Question: I'm trying to build an admin settings page that will allow users to upload an image for their logo. I'm using this tutorial: <URL>
I've changed it to add the scripts to enqueue rather than print as is now best practice. My code is as follows:
'''
function my_admin_scripts() {
wp_enqueue_script('media-upload');
wp_enqueue_script('thickbox');
wp_register_script('my-upload', get_stylesheet_directory_uri().'/bigg-options.js', array('jquery','media-upload','thickbox'));
wp_enqueue_script('my-upload');
}
function my_admin_styles() {
wp_enqueue_style('thickbox');
}
if (isset($_GET['page']) && $_GET['page'] == 'bigg_options') {
add_action('admin_enqueue_scripts', 'my_admin_scripts');
add_action('admin_enqueue_styles', 'my_admin_styles');
}
'''
And the Javascript:
'''
jQuery(document).ready(function() {
jQuery('#upload_image_button').click(function() {
formfield = jQuery('#upload_image').attr('name');
tb_show('', 'media-upload.php?type=image&amp;TB_iframe=true');
return false;
});
window.send_to_editor = function(html) {
imgurl = jQuery('img',html).attr('src');
jQuery('#upload_image').val(imgurl);
tb_remove();
}
});
'''
It works, and the media upload window opens. But instead of it being a thickbox popup in the middle of the screen, as is normal, it appears at the bottom of the page, off to the left and partially obscured. Here's a screen shot of where it goes:

Any ideas on why it is doing this, and how to get it to position properly?
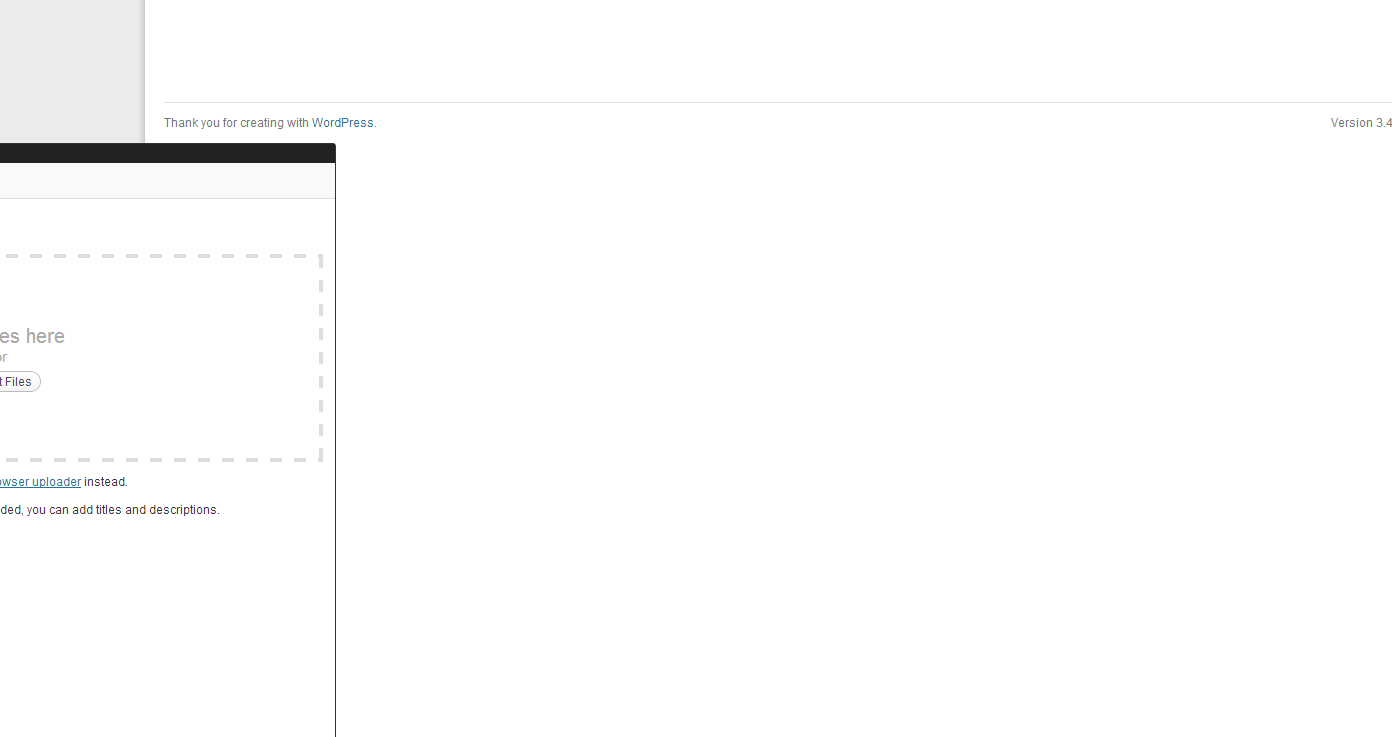
Answer: Use '&modal=true' in your 'tb_show()':
'''
tb_show('', 'media-upload.php?type=image&modal=true');
'''
I believe you'll also need to add in a 'width' and 'height'.